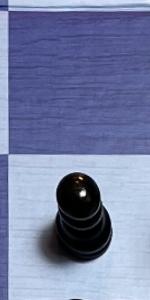
Label: Pawn_Black